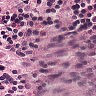
Metastatic tissue present: no